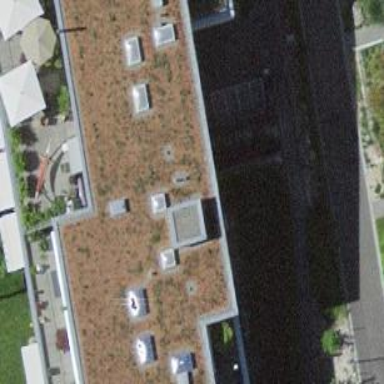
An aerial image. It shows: Apartment building with flat roof.